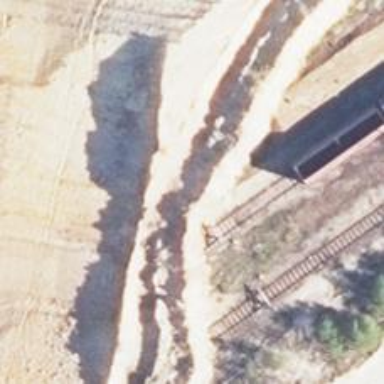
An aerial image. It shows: Railway switch.